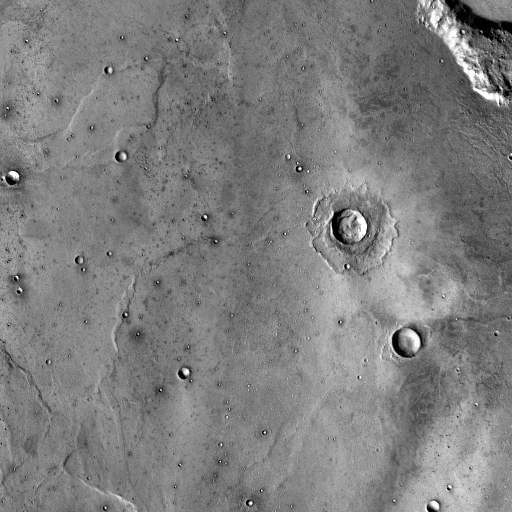
Crater classes present: Background, Other, Layered